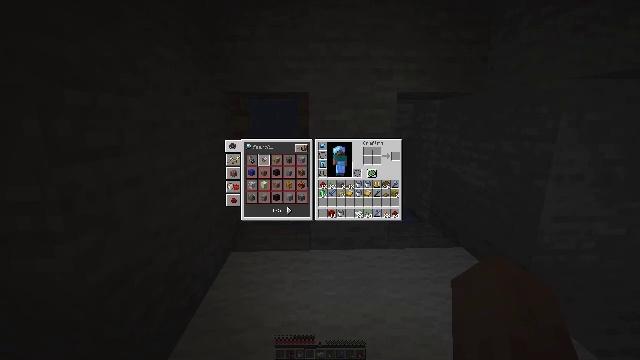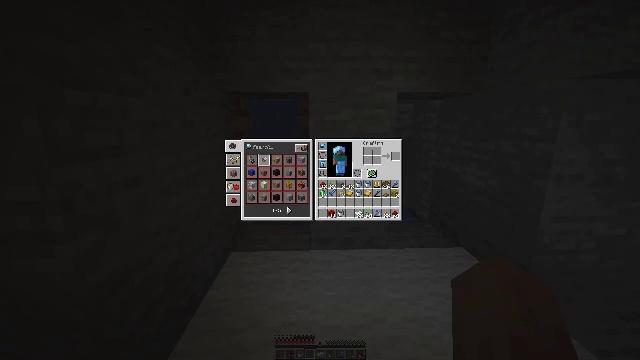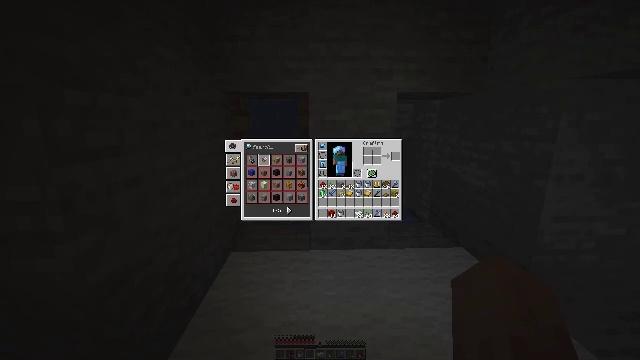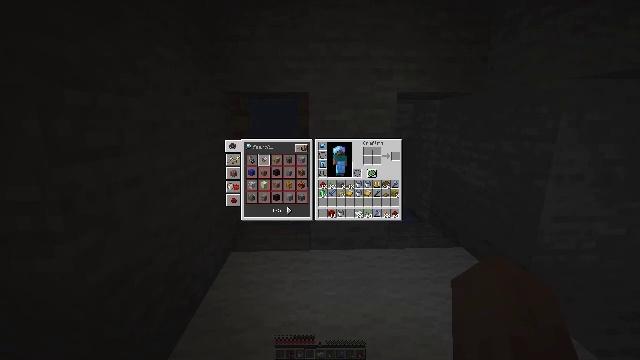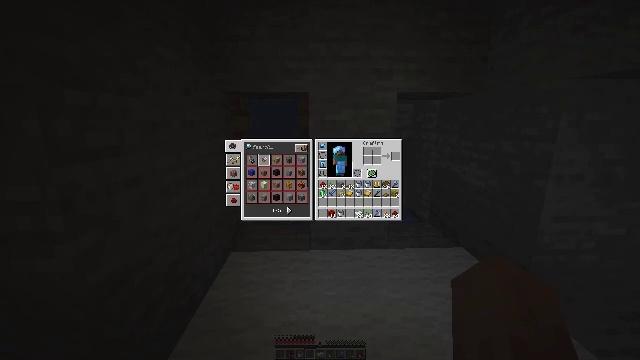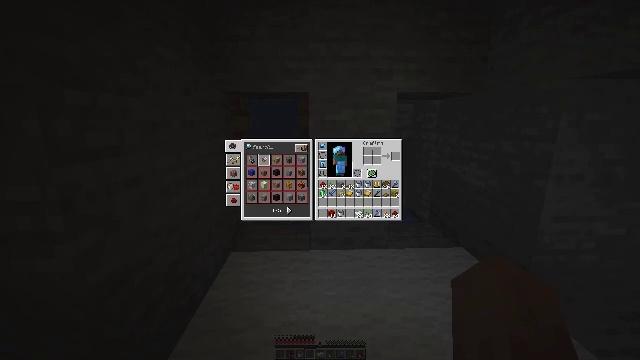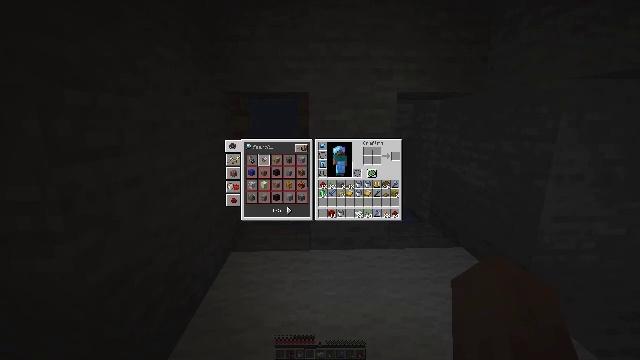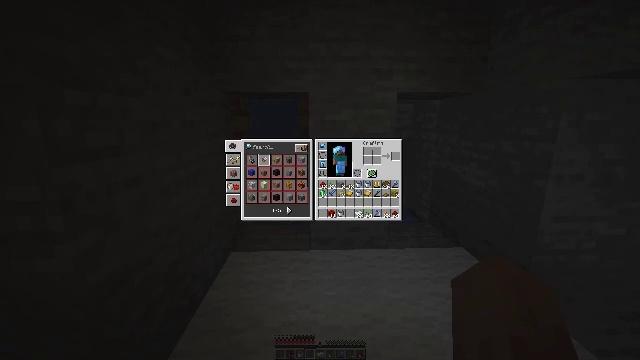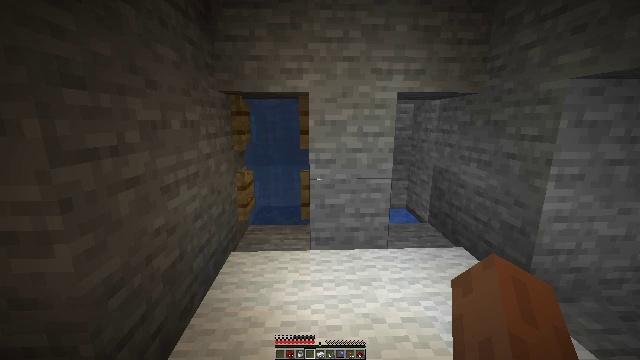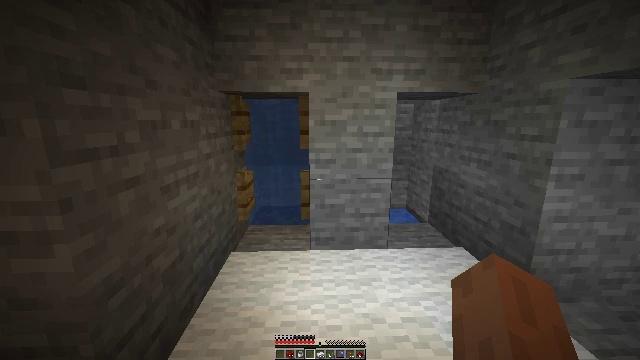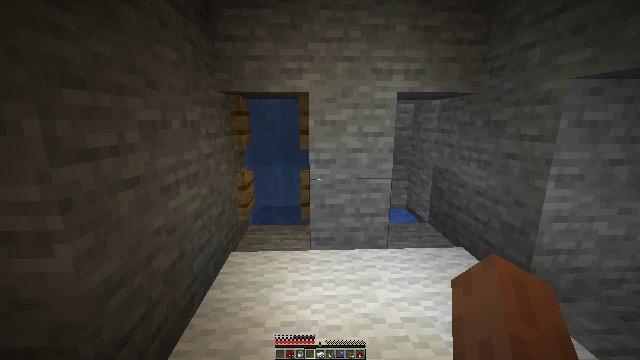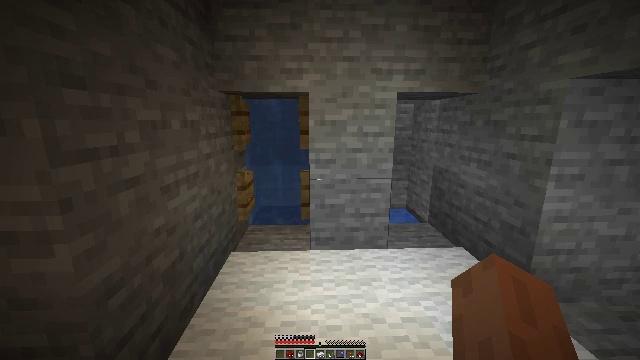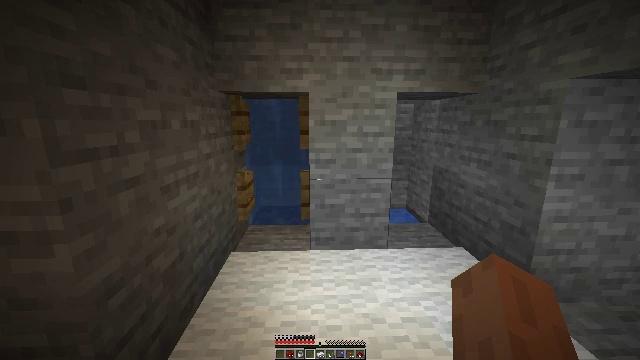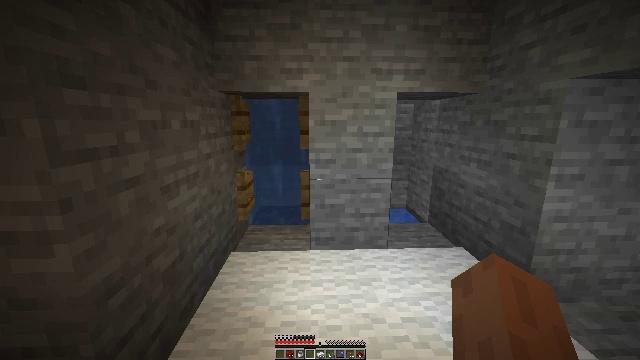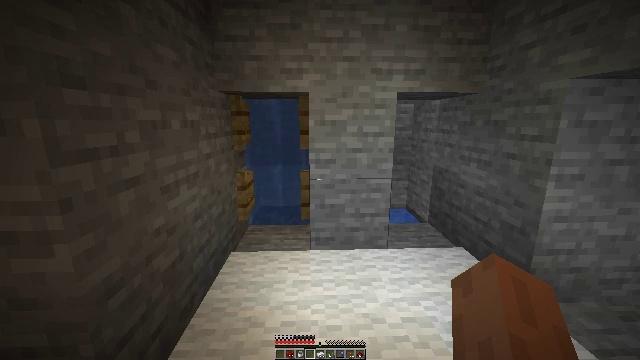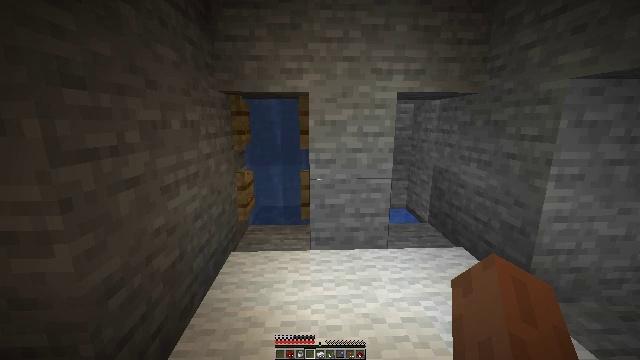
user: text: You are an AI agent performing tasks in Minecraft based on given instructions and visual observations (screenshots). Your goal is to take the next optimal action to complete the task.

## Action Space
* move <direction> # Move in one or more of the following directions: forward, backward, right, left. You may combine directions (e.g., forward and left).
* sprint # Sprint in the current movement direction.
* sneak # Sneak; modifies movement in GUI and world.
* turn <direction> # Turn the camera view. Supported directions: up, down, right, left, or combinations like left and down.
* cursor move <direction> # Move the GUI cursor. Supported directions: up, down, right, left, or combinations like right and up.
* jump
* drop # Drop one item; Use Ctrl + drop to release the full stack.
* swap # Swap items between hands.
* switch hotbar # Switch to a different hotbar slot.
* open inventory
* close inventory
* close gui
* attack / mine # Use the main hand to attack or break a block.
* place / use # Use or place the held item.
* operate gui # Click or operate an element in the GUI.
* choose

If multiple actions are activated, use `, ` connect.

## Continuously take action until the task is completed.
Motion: motion action
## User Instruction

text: Remove an iron ingot from the inventory.
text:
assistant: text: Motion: no_op
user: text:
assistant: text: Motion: no_op
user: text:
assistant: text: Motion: no_op
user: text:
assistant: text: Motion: no_op
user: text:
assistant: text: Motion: no_op
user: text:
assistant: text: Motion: no_op
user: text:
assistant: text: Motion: no_op
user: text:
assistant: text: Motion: close inventory
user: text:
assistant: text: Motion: close inventory
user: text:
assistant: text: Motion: close inventory
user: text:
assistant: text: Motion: close inventory
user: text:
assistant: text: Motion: no_op
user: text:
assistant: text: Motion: no_op
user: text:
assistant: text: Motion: no_op
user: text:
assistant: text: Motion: no_op
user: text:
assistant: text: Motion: no_op
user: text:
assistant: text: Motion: no_op
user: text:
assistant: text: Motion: no_op
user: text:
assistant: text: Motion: no_op
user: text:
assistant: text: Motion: no_op
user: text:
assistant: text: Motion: no_op
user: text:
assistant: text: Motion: no_op
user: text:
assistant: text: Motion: no_op
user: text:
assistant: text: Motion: no_op
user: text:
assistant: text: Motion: no_op
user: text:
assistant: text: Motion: open inventory
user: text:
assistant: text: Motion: open inventory
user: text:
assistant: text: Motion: open inventory
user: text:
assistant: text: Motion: open inventory
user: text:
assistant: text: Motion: no_op